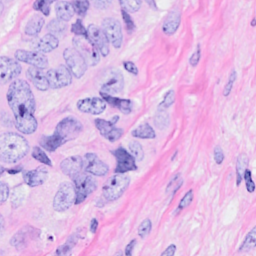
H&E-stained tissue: Breast